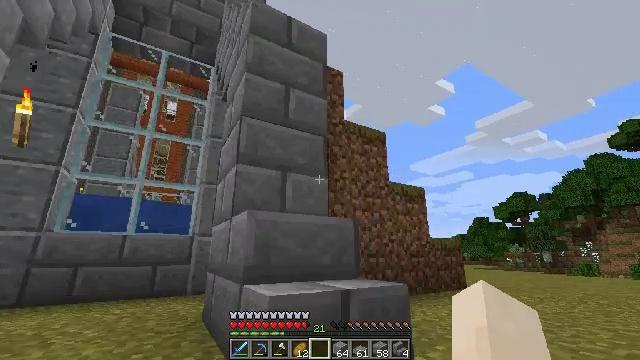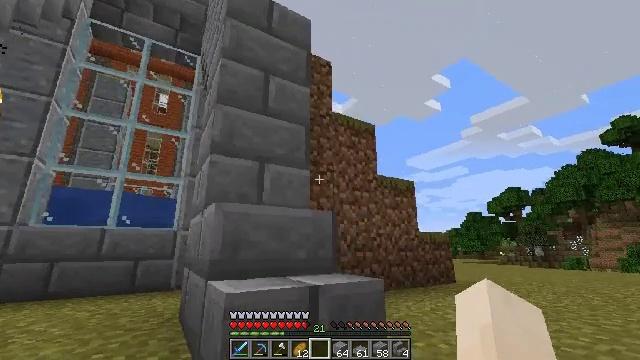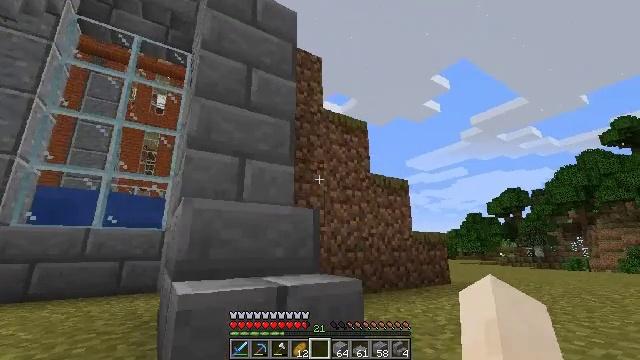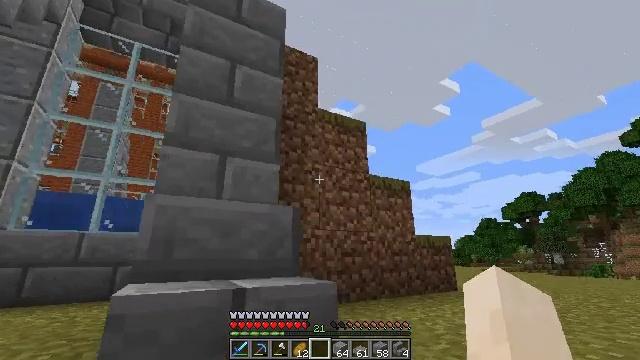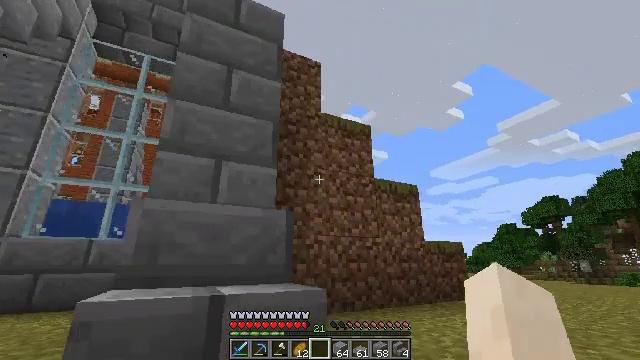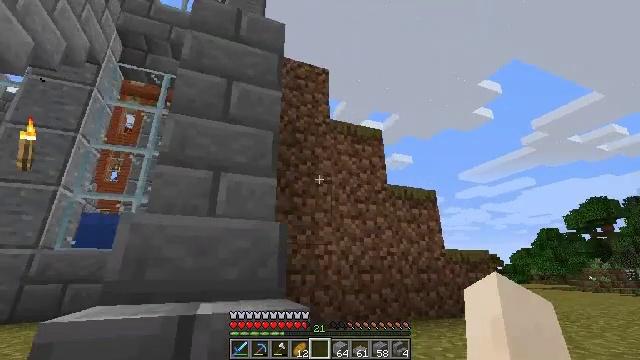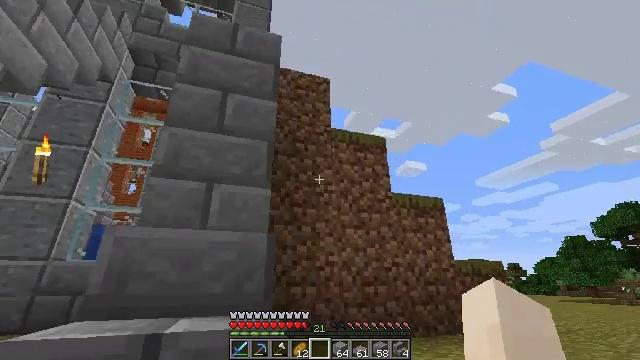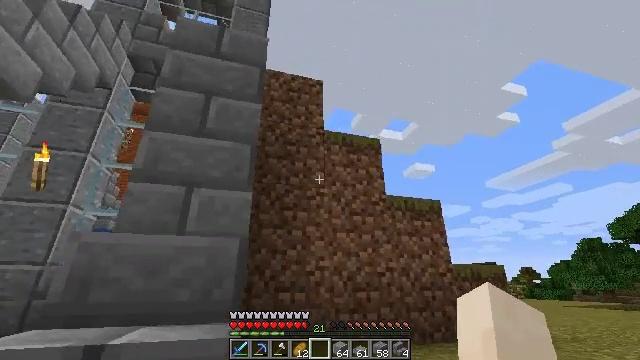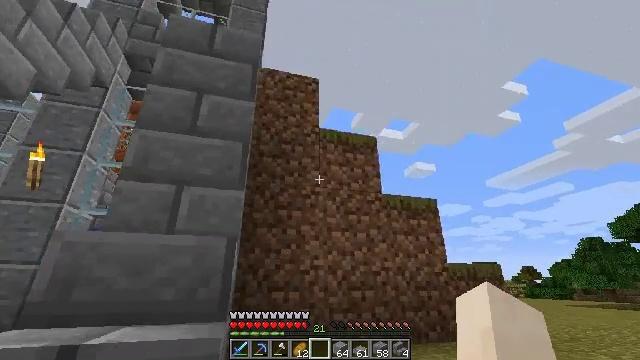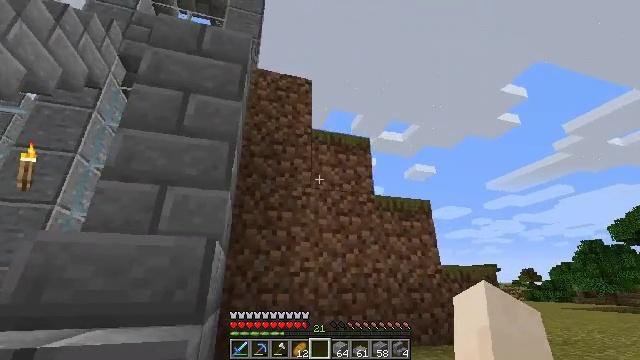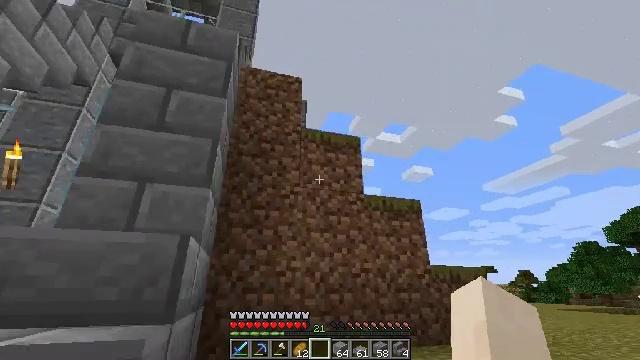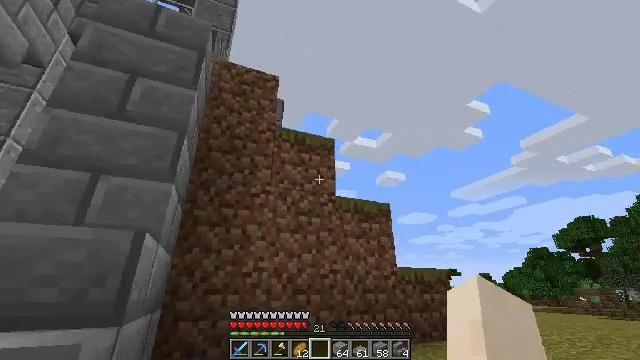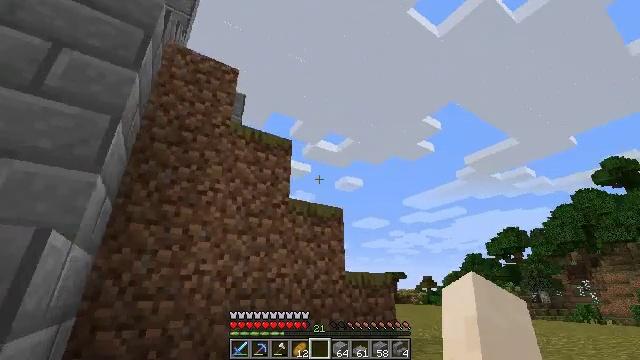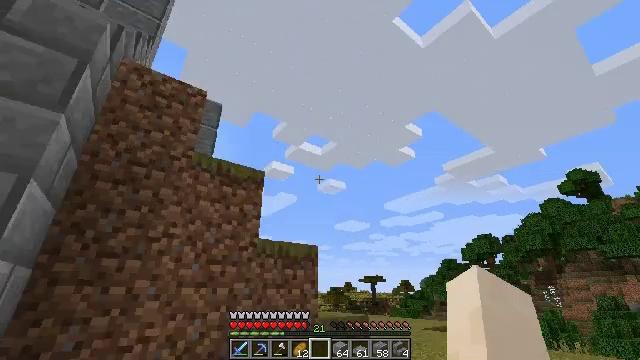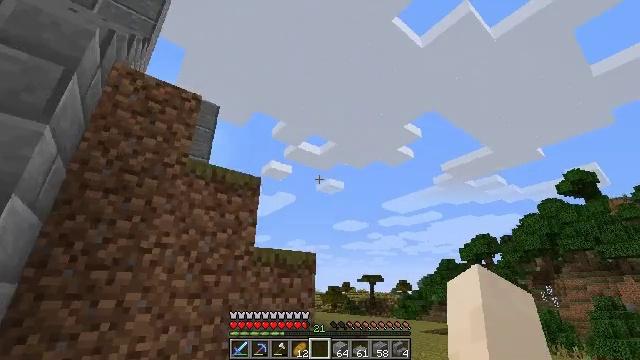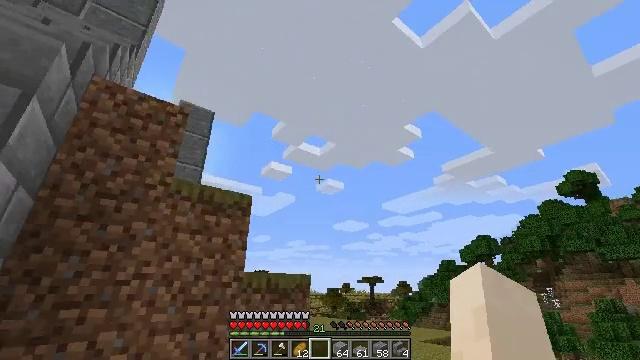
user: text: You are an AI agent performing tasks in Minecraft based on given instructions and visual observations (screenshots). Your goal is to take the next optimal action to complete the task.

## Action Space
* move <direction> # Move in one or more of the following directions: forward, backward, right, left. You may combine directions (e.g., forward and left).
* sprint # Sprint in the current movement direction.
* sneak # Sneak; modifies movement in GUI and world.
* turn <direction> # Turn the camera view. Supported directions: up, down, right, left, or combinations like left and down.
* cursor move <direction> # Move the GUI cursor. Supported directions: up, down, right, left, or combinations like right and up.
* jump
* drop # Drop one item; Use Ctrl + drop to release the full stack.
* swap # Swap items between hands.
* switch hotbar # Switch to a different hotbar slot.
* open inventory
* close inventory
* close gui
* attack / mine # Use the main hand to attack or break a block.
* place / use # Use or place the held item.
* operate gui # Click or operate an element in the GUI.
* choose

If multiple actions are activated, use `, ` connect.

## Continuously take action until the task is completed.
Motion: motion action
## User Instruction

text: Collect stone brick stairs for later use.
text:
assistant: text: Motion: move forward and move right, turn down
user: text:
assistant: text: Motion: move forward and move right
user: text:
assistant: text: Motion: move forward and move right, turn left and up
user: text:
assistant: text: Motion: move forward and move right, turn left and up
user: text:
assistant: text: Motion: move forward and move right, turn left and up
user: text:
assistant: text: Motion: move forward and move right, turn left and up
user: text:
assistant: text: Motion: move forward and move right, turn left
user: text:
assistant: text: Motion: move forward
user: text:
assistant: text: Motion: move forward
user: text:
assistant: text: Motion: move forward
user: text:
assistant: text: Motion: move forward, turn right
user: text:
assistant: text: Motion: move forward, turn right, jump
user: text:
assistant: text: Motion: move forward, turn right, jump
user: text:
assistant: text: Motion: move forward, jump
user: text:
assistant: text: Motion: move forward, jump
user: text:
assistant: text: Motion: move forward, turn down, jump
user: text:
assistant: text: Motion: move forward, turn down
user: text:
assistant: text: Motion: move forward, turn right and down
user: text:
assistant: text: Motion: move forward, turn down
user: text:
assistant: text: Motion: move forward, turn down
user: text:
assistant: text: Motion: move forward
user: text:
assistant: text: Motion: move forward, turn down
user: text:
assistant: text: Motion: move forward
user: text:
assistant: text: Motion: move forward
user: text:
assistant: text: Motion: move forward
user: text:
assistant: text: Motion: move forward
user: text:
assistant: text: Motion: move forward
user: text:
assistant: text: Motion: move forward
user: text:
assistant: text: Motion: move forward
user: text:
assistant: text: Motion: move forward